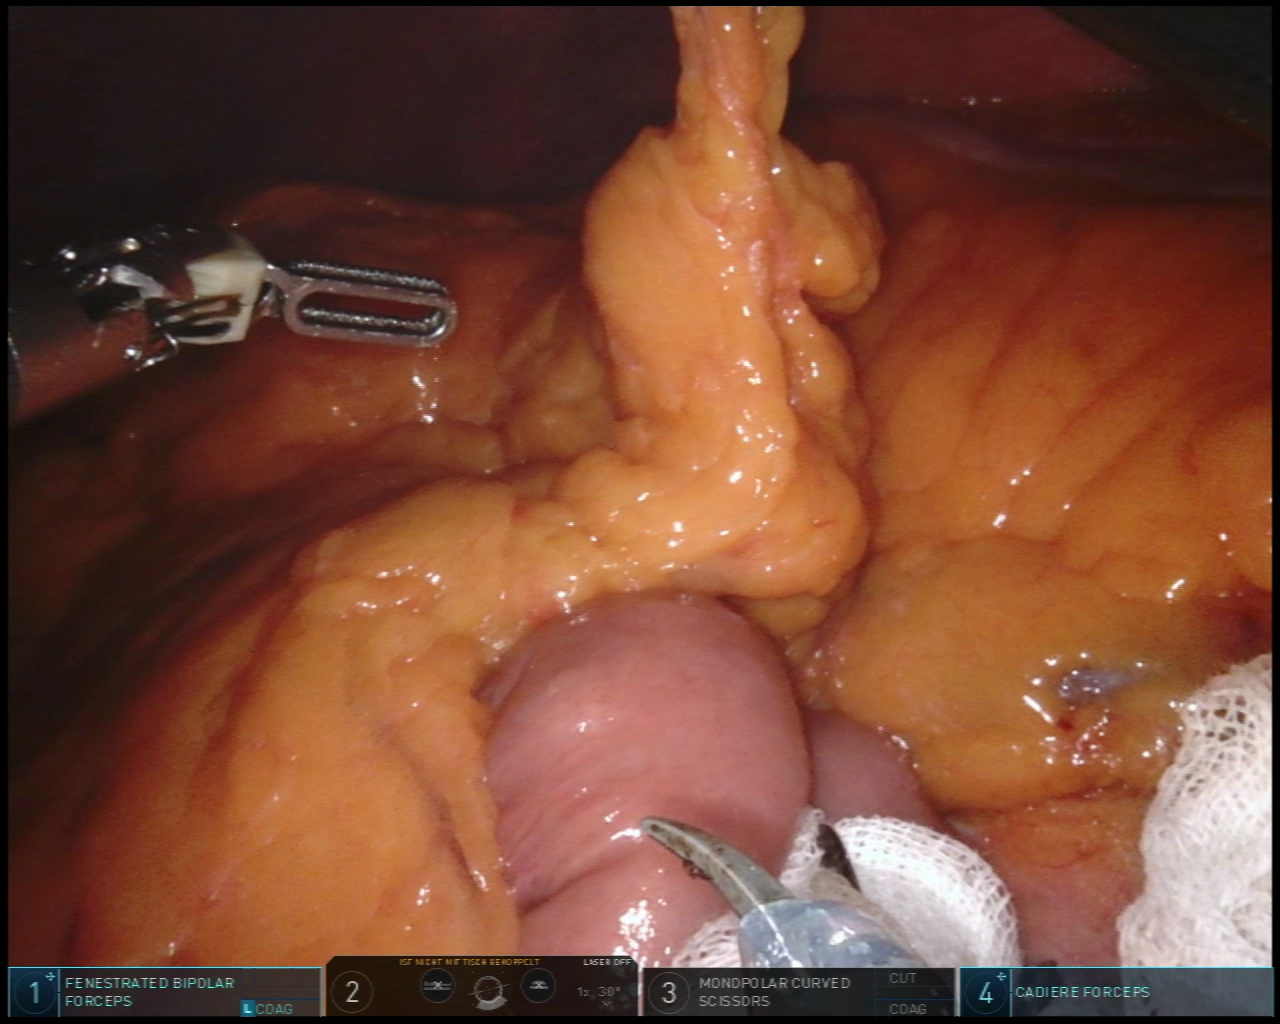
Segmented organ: intestinal_veins
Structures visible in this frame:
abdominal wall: yes
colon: yes
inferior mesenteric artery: no
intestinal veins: yes
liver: no
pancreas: no
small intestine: yes
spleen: no
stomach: no
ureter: no
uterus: no
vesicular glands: no